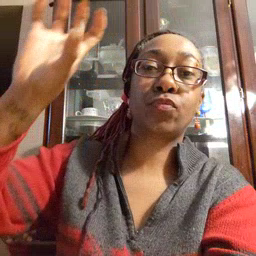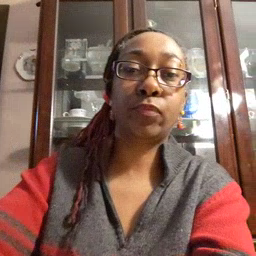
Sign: cloud